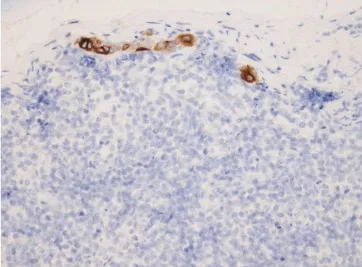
(b-d) Micrometastasis (partly single cell spread) in the lymph node. Pictures represent the same section in the lymph node.
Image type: pathology (immunostaining)